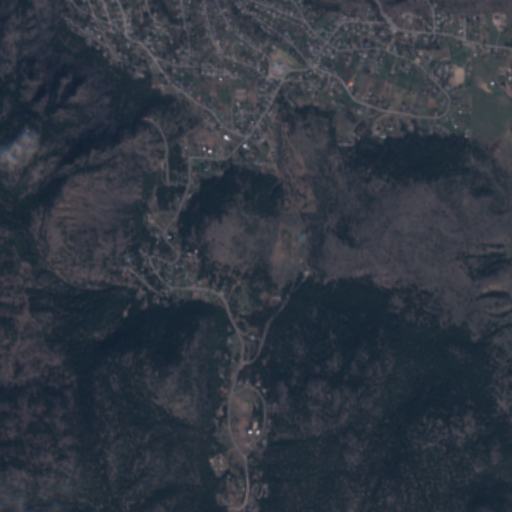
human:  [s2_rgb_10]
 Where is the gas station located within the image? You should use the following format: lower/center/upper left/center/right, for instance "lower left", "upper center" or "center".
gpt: The gas station is located in the upper right of the image.
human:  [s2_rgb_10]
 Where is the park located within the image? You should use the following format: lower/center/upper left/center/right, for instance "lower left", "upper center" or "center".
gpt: The park is located in the upper right of the image.
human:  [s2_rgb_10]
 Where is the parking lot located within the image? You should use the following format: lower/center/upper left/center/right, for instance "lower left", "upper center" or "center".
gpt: The parking lot is located in the upper center of the image.
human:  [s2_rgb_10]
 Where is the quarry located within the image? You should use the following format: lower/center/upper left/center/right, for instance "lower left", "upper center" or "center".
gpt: There is no quarry in the image.